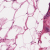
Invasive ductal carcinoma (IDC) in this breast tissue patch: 0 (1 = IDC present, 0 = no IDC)